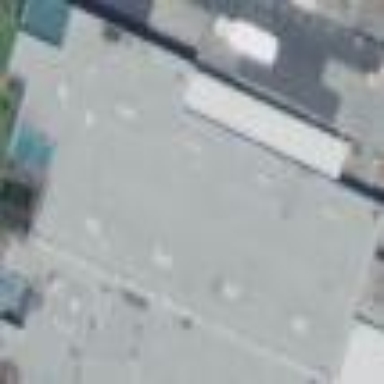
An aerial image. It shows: Warehouse.